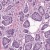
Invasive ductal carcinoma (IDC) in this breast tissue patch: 1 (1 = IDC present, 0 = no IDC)